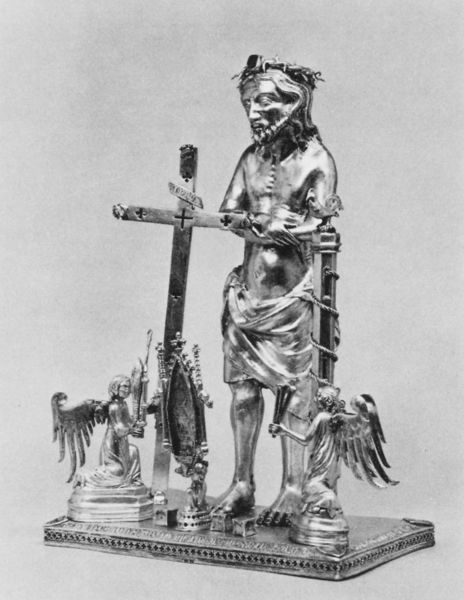
Titel: Reliquiar für einen Dorn von der Dornenkrone Christi
Standort: Herstellungsort: Prag (EU - Tschechische Republik)
Institution: Baltimore, The Walters Art Museum
Schlagwörter: mann, bart, gold, haare, krone, engel, statue, figuren, metall, bronze, plastik, foto, kreuz, schwert, altar, photo, christus, jesus, jesus christus, monstranz, märtyrer, dornenkrone